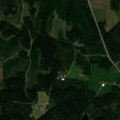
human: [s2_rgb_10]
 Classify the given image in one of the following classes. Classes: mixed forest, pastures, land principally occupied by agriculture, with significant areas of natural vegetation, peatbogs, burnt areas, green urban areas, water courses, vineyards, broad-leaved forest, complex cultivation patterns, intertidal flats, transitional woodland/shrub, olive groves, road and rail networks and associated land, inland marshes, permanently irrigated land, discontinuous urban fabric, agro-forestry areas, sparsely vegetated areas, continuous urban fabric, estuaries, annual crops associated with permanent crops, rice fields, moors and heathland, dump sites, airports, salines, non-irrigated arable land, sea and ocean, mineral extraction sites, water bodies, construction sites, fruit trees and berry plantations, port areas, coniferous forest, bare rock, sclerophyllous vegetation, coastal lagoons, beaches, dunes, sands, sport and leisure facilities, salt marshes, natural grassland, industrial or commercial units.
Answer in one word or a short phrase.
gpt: coniferous forest, mixed forest, water bodies